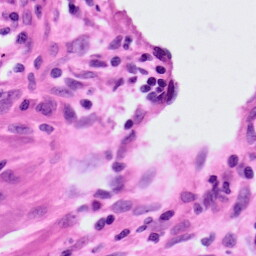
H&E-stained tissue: Lung